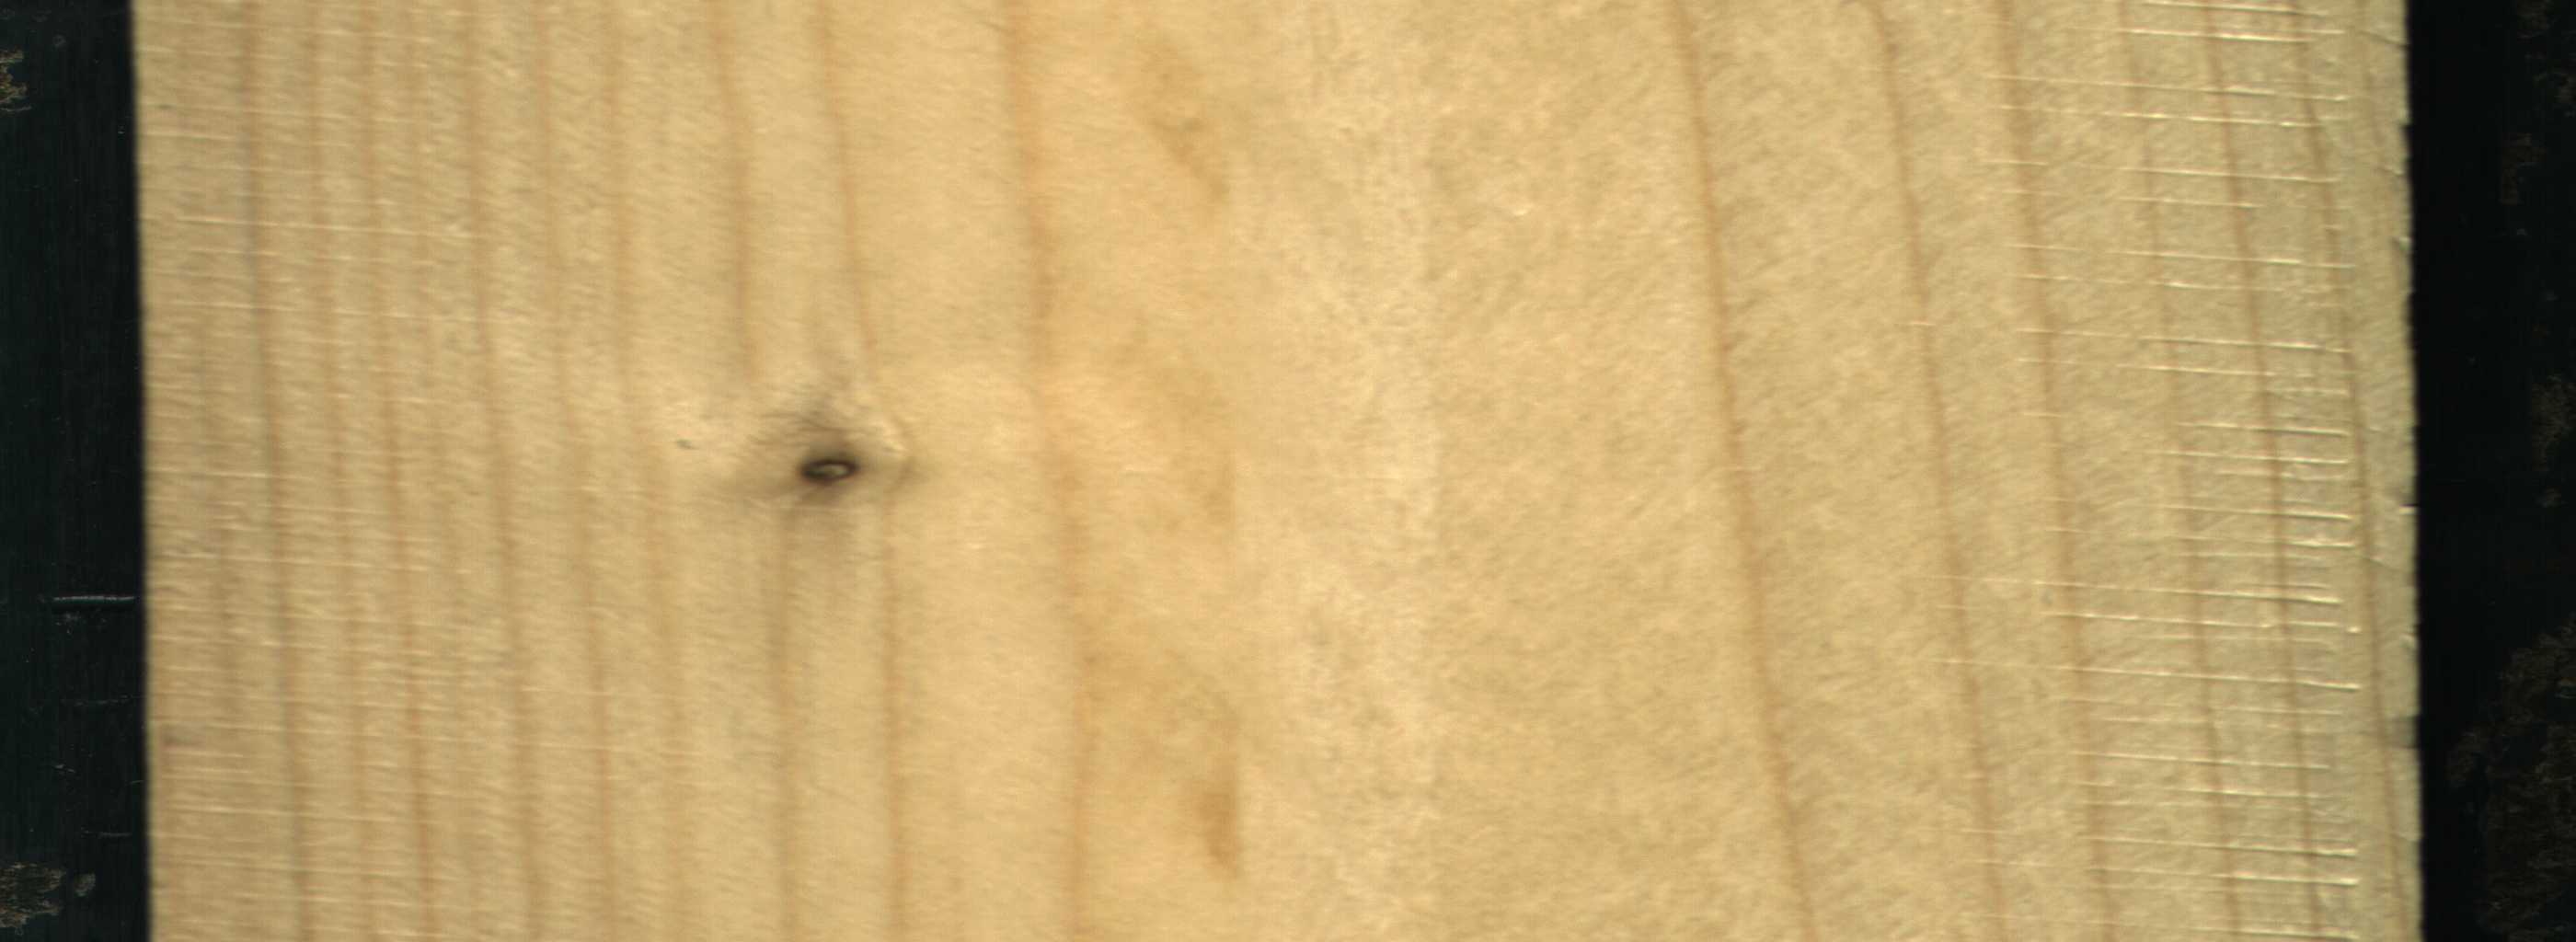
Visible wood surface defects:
Dead_Knot